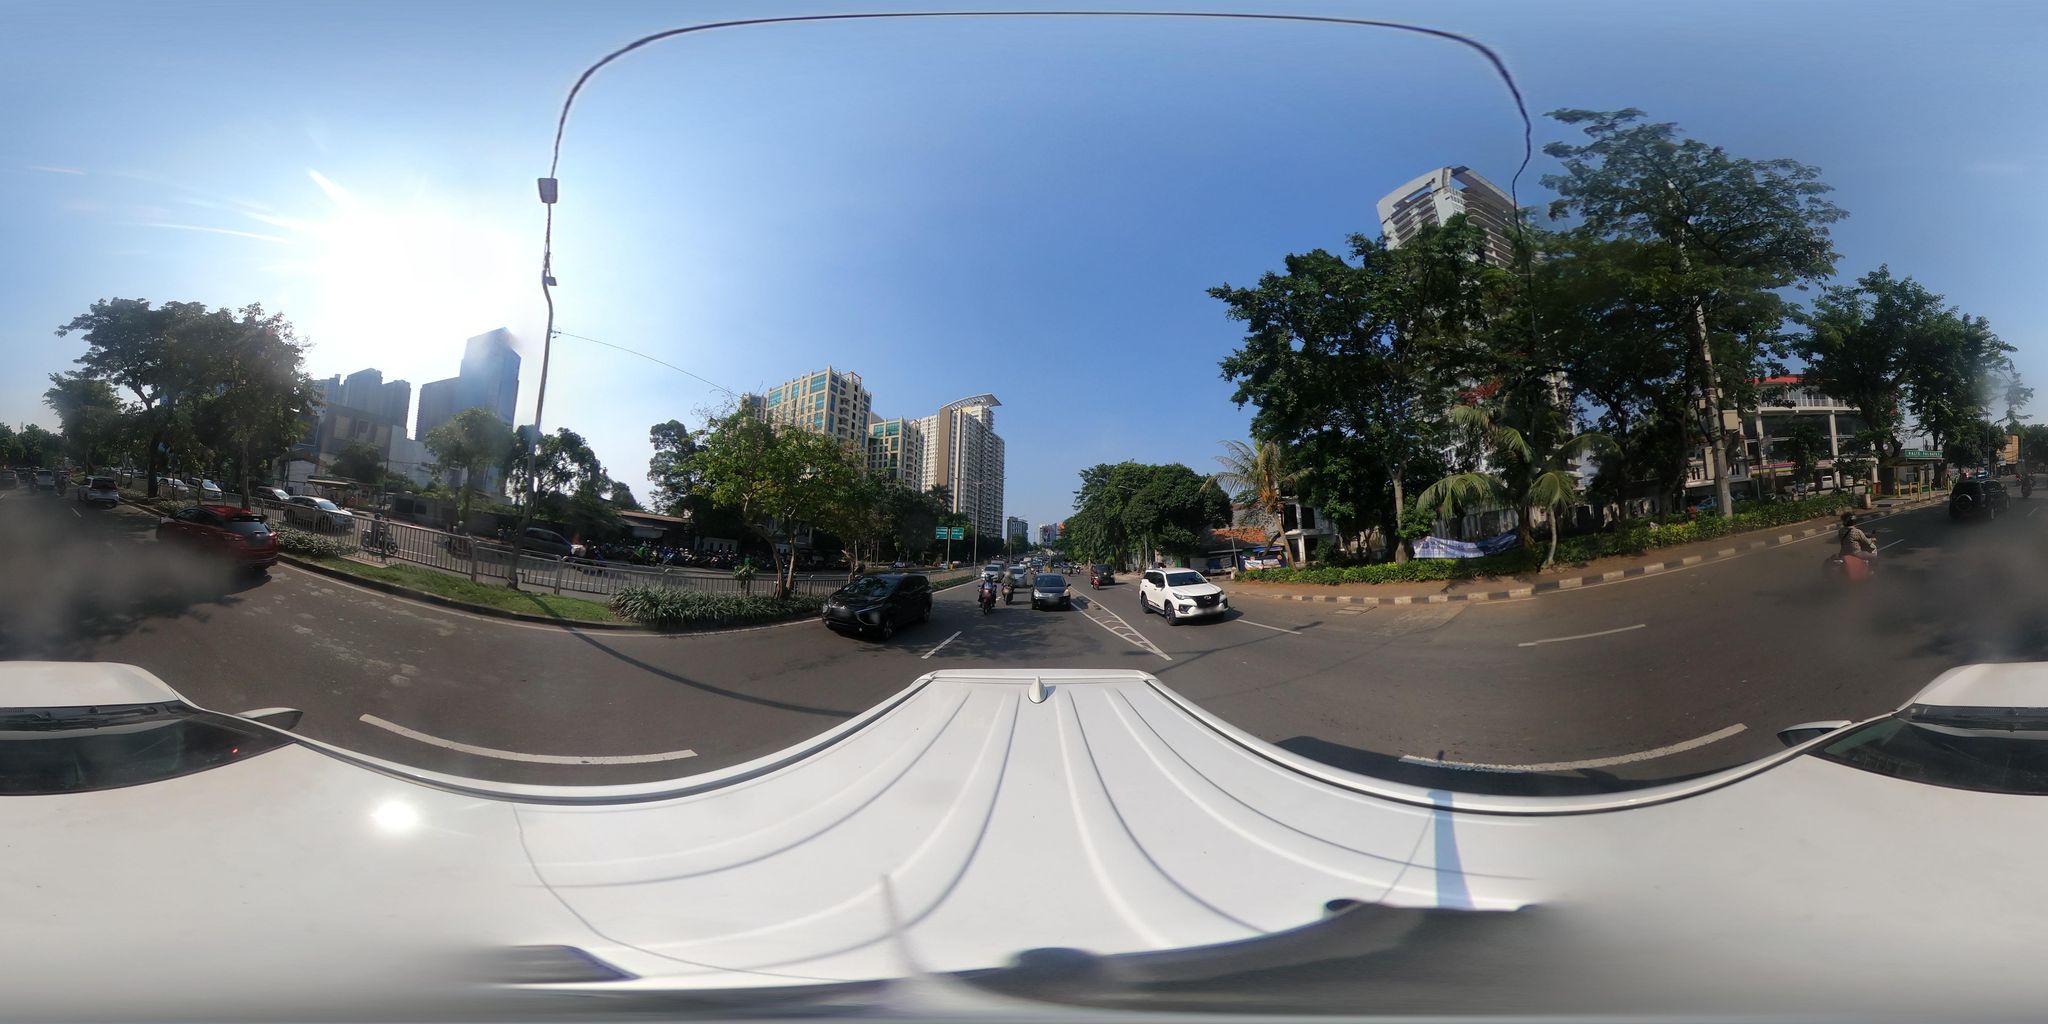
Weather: clear
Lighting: day
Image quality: good
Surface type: cycling surface
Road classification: primary
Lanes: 4
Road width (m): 8
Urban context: urban centre
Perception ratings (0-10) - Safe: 0.45, Lively: 8.75, Beautiful: 4.02, Boring: 3.74, Depressing: 6.75, Wealthy: 3.15